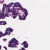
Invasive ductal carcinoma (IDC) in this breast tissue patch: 0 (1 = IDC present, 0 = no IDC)